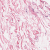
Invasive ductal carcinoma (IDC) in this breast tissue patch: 0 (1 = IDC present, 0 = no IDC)